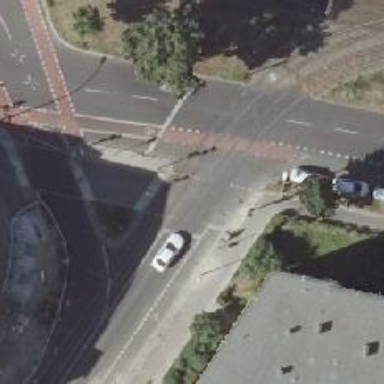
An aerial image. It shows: Footway crossing with traffic signals and central island.